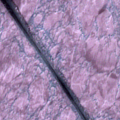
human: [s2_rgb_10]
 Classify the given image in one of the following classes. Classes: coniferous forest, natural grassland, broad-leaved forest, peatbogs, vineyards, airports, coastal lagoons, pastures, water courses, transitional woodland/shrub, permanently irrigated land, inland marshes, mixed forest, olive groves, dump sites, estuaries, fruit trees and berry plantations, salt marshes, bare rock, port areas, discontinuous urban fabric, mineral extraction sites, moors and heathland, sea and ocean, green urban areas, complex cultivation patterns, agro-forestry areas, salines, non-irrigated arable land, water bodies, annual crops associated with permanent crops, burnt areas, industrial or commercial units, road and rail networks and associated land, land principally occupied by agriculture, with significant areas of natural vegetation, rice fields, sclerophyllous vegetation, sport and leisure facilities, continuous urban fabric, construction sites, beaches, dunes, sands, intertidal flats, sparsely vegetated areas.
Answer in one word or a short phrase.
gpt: sea and ocean